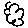
Label: cloud